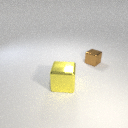
large yellow metal cube in front of small brown metal cube